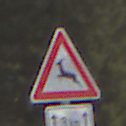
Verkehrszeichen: WildwechselRechts
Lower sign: LaengeEinerStrecke2
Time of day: Midday
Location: Outdoor (Nature)
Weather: PartlyCloudy
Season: NotSpecified
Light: Natural